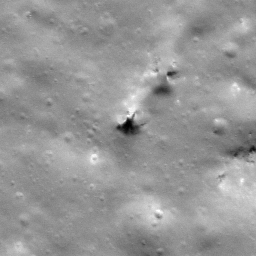
Pit: Copernicus 14
Host crater: Copernicus
Host type: impact_melt
Lunar coordinates: latitude 10.222, longitude 339.904